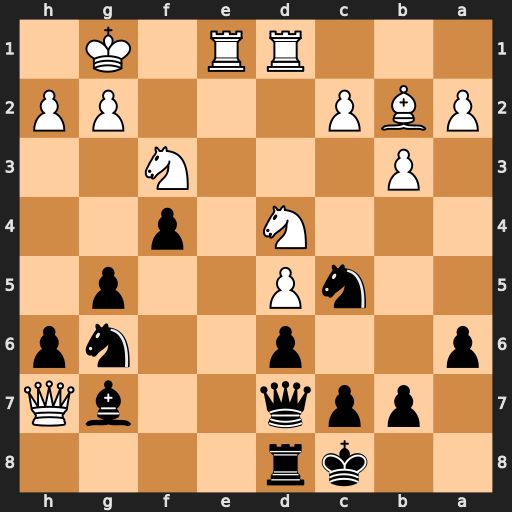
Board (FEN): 2kr4/1ppq2bQ/p2p2np/2nP2p1/3N1p2/1P3N2/PBP3PP/3RR1K1
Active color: b
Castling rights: -
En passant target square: -
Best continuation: Bxd4+ Bxd4 Qxh7